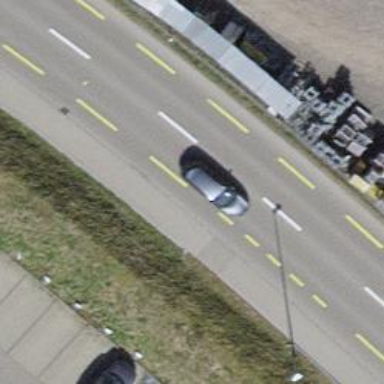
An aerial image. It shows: Tertiary road with asphalt surface and cycle lane on both sides. The sidewalk is on the left side.